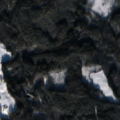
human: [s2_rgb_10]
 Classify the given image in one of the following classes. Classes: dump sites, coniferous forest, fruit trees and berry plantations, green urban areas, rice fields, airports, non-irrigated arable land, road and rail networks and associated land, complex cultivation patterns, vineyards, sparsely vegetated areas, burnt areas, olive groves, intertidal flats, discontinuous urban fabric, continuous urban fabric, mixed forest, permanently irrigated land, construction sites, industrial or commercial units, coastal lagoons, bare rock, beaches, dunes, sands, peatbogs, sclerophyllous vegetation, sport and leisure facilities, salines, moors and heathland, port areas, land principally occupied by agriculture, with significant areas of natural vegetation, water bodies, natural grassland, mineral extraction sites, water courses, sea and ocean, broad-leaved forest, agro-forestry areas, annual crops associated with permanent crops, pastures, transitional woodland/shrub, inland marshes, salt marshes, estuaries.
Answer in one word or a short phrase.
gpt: non-irrigated arable land, coniferous forest, mixed forest, peatbogs